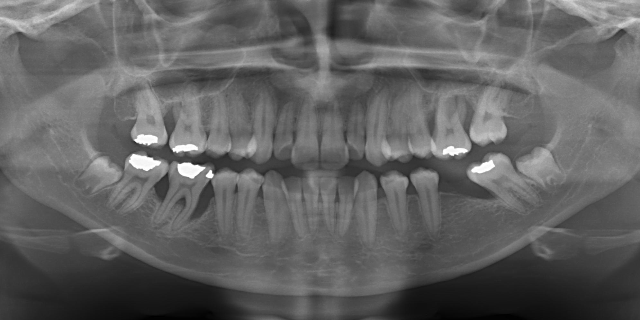
adult